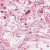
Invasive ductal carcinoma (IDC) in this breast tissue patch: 0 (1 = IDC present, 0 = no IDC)